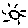
Label: sun